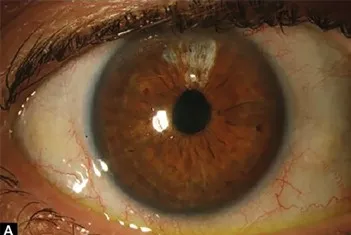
Anterior segment :. Marked iris atrophy superior.
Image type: ophthalmic_imaging (slit_lamp_photograph)